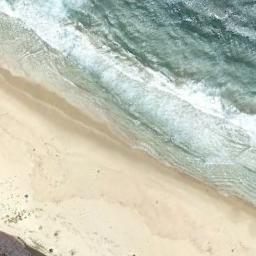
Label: beach